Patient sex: F
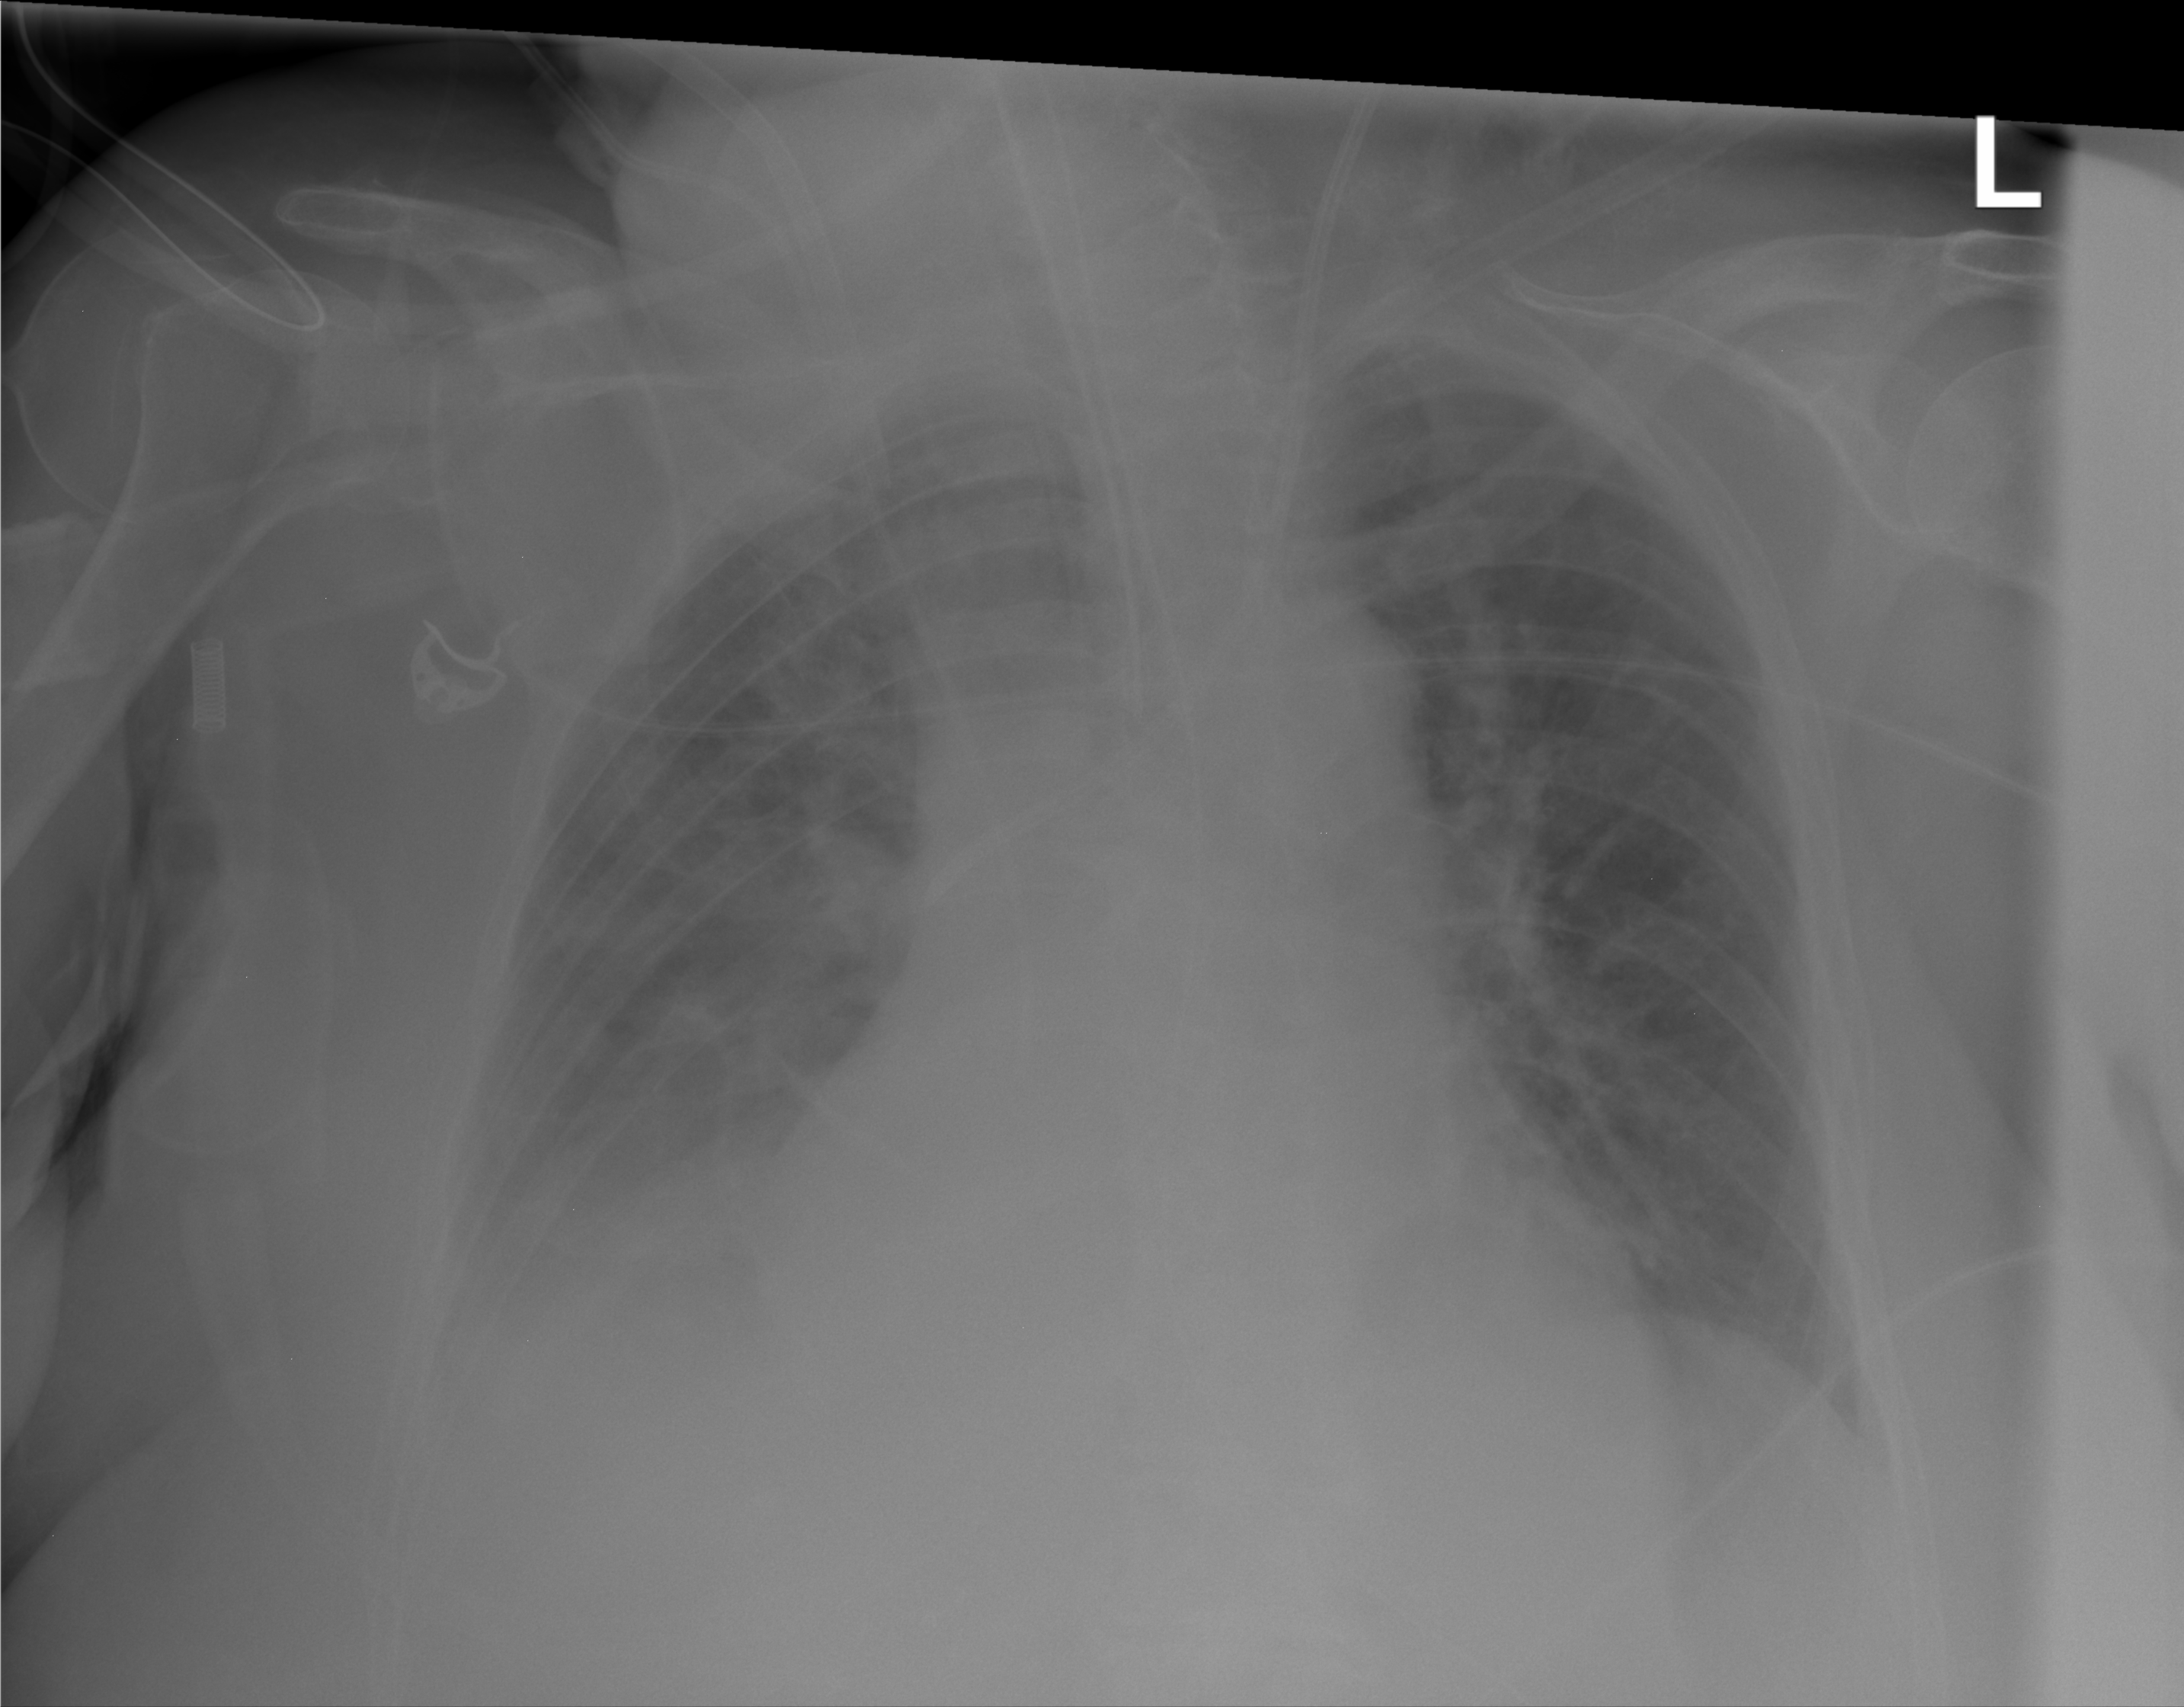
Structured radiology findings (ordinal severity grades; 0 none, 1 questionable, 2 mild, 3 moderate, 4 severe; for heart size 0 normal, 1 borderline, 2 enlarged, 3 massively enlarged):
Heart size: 2
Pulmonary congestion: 0
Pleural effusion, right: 2
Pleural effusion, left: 2
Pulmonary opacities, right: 0
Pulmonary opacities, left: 0
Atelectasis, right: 0
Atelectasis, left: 0